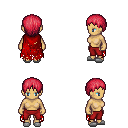
a pixel art fantasy rpg character, female body template, human, tanned skin, red tattered cape, red pants, ruby red plain hairstyle, white slippers, four views (front, back, left, right), 2x2 character sprite sheet, small pixel art, hard edges, no anti-aliasing